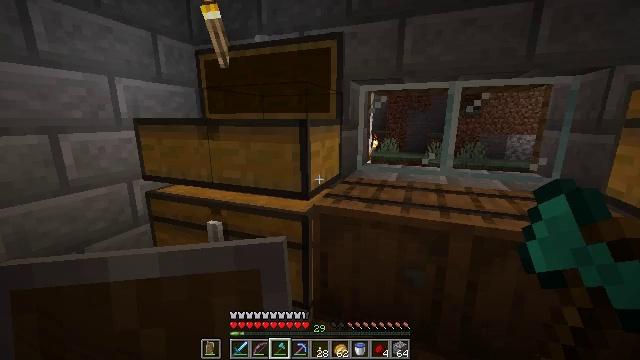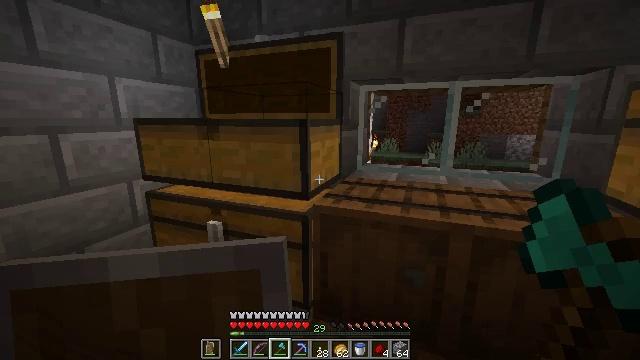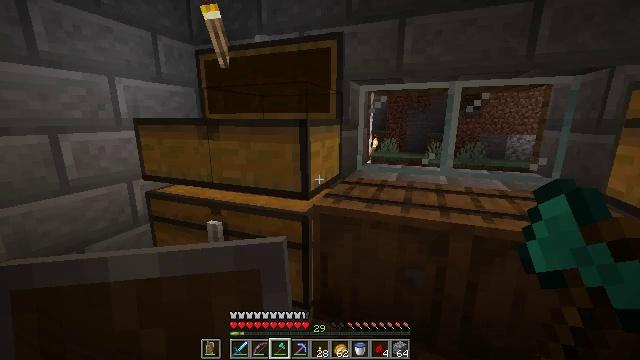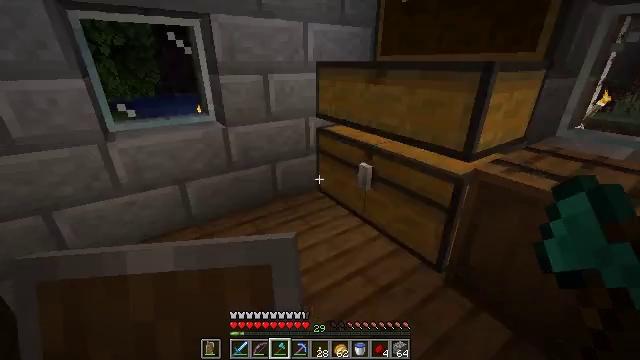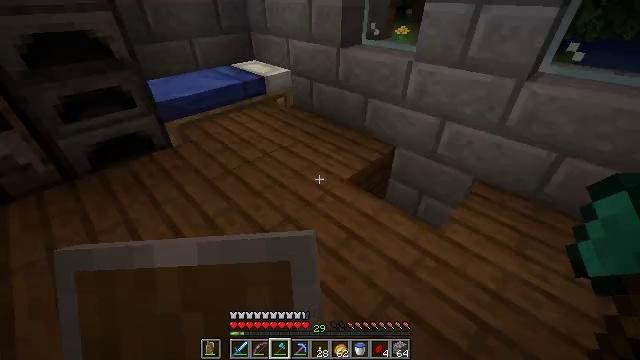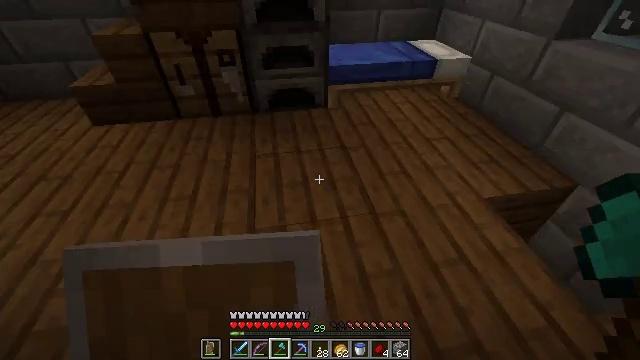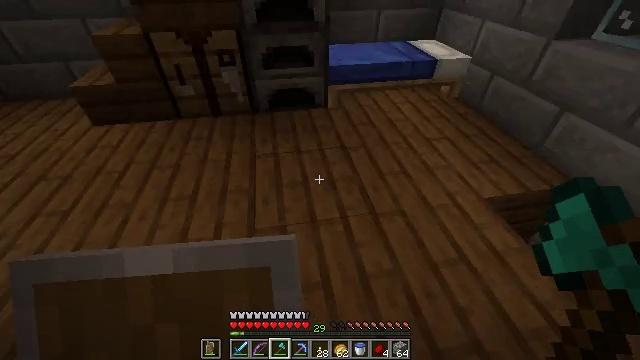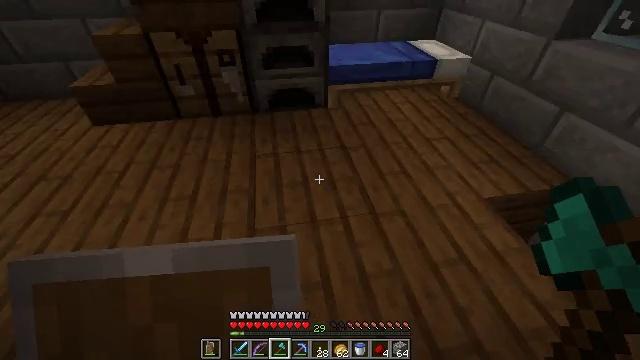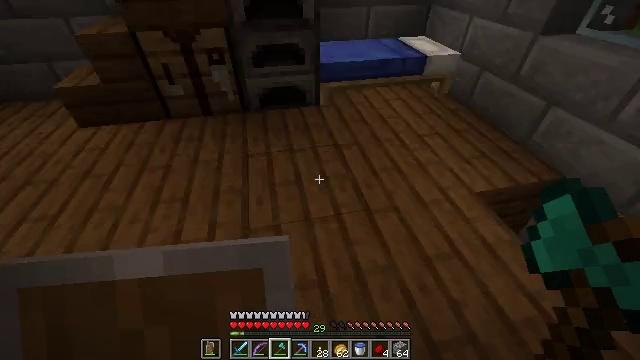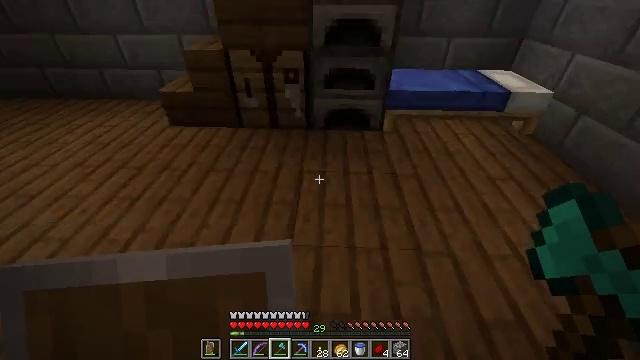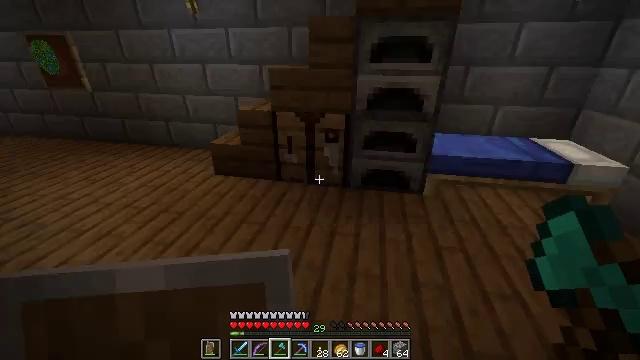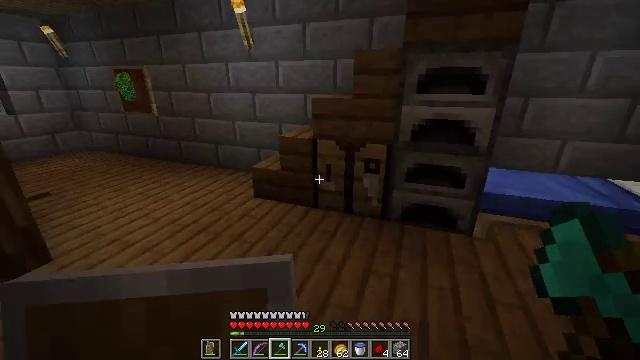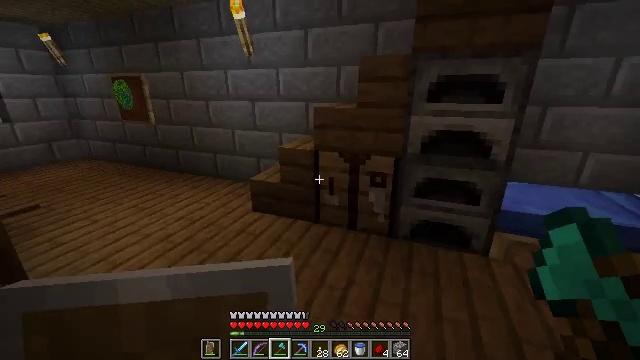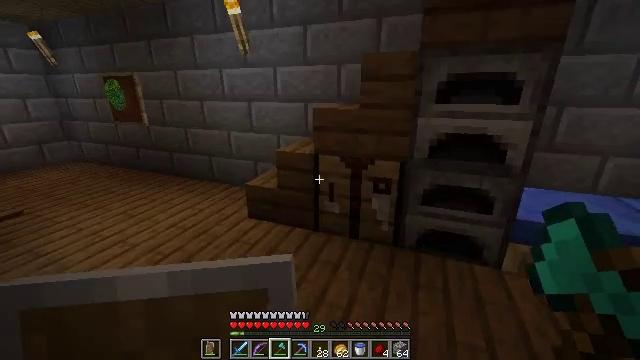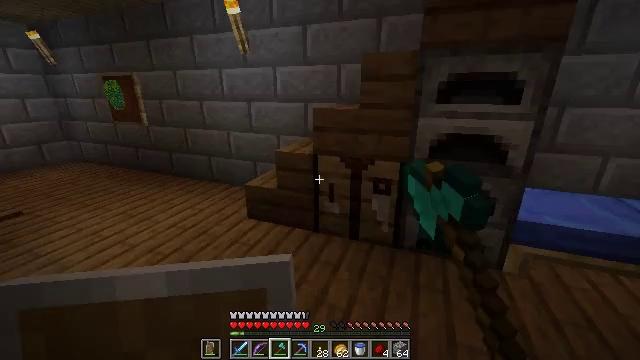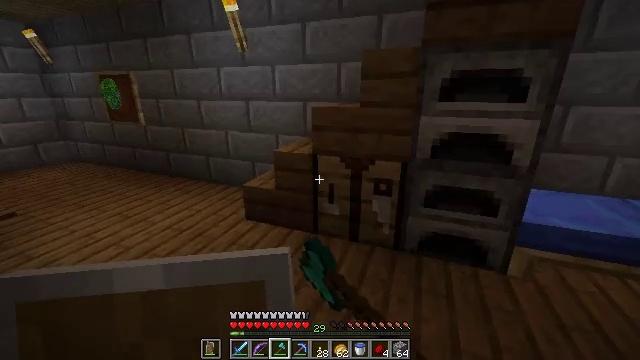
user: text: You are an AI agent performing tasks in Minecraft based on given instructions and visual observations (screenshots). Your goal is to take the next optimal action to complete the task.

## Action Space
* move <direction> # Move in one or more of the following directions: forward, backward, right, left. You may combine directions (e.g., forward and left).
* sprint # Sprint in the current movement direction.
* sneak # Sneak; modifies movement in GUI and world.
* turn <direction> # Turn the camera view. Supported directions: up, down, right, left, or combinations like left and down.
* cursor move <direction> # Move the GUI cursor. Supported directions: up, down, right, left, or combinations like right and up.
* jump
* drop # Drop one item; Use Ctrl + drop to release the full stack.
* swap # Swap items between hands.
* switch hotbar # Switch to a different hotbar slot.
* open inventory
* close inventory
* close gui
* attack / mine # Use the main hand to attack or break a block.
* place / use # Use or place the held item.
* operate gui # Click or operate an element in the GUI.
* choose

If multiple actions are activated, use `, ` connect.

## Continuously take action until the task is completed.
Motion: motion action
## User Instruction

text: Open the crafting table to craft redstone.
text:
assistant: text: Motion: no_op
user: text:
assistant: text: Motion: no_op
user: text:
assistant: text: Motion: turn left and down
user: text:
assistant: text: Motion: turn left and down
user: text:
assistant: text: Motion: turn left and down
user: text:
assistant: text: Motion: no_op
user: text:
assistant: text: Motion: no_op
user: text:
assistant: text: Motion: turn right
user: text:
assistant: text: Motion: move forward, turn left and up
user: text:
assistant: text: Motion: move forward, turn left and up
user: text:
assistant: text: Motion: move forward, turn left and up
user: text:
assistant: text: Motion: move forward, turn up
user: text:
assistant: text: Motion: use / place
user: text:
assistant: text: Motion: use / place
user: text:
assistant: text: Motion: no_op
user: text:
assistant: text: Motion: no_op
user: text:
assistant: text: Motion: turn right
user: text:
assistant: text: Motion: cursor move left, open gui
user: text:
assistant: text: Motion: no_op
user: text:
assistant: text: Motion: no_op
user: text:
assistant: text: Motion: cursor move right and down
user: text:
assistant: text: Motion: cursor move left and up
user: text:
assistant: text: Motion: cursor move left
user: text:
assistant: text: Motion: cursor move left and down
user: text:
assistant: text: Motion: cursor move left and down
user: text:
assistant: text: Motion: no_op
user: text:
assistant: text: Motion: no_op
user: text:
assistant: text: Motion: cursor move right and down
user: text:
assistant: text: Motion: operate gui
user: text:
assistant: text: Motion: cursor move right, operate gui